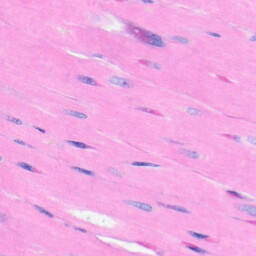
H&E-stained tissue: Heart